Interaction volume radius: 5 \u00c5
Interaction volume height: 30 \u00c5
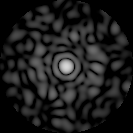
Disorder parameter: 0.8155